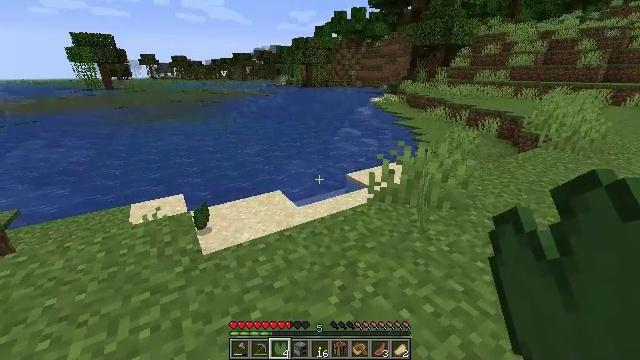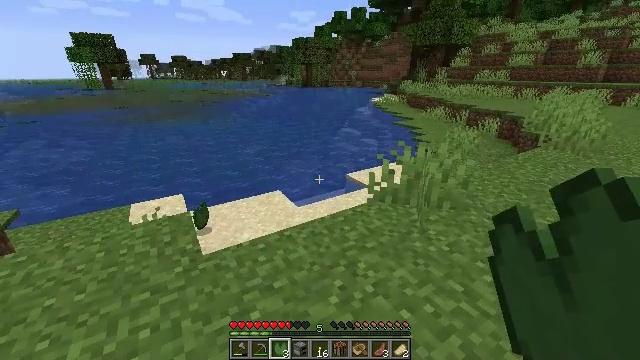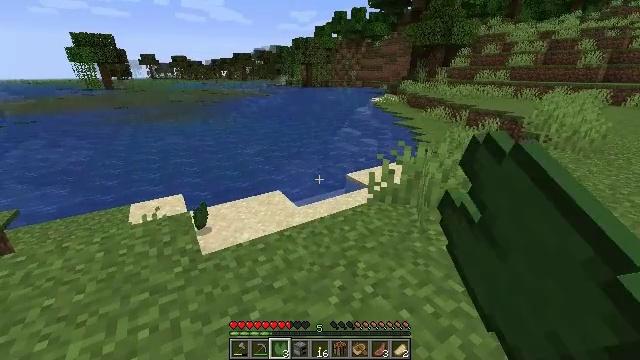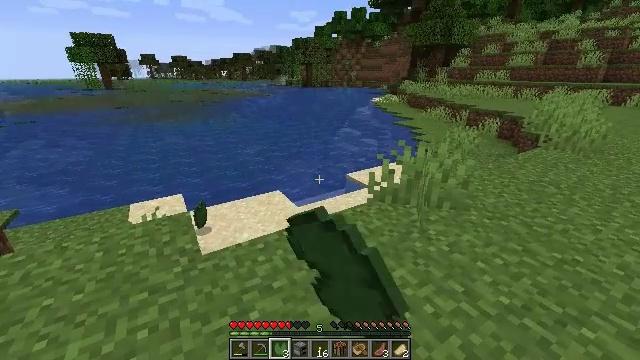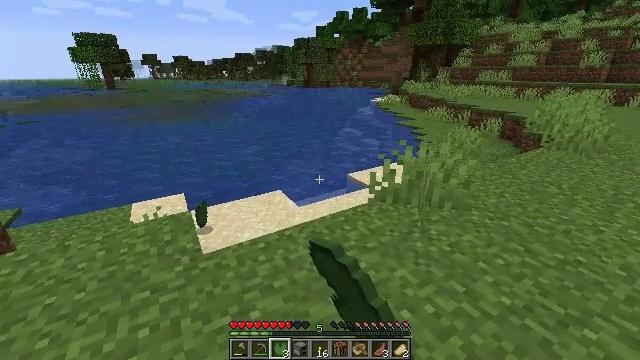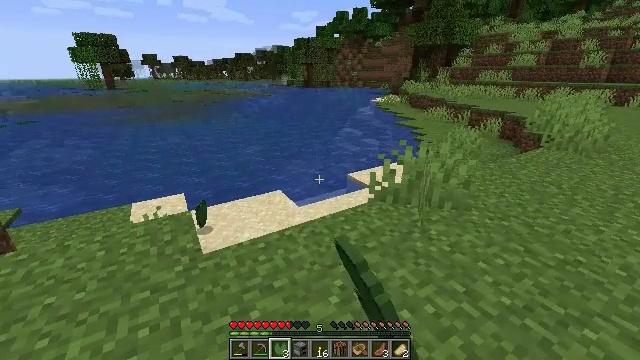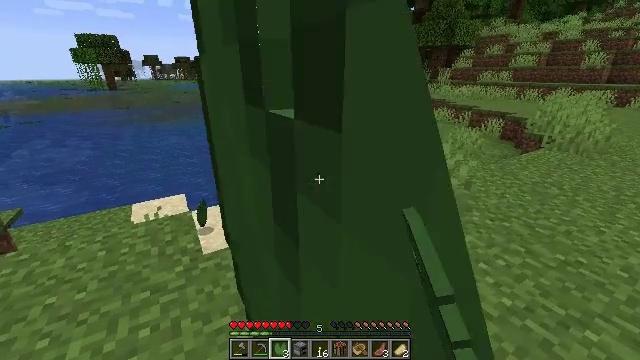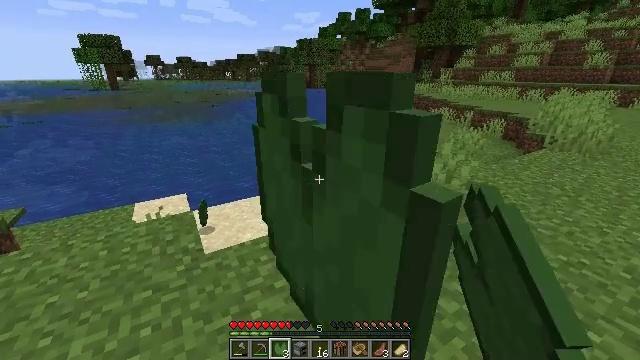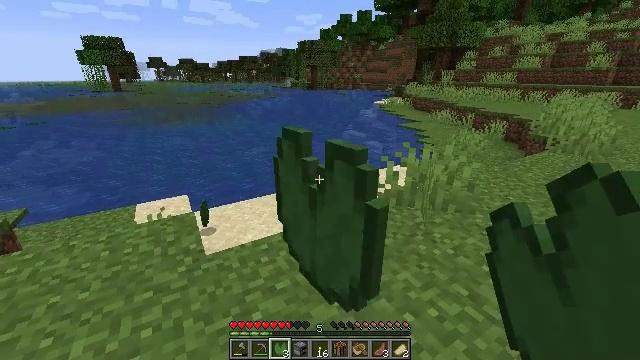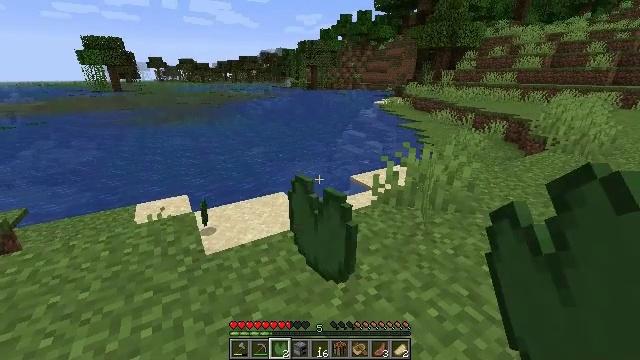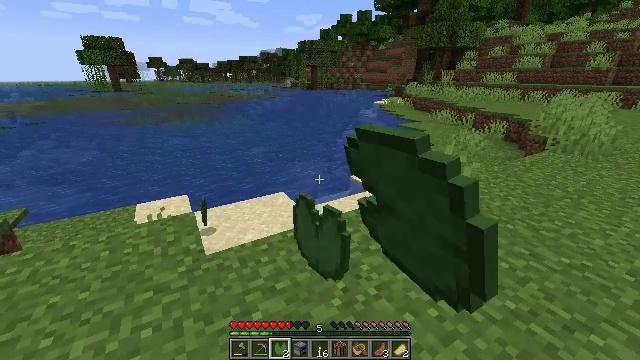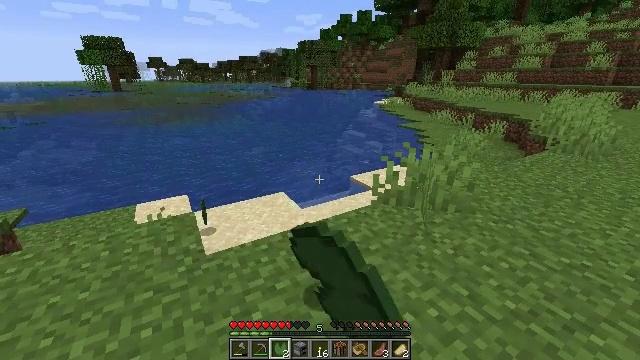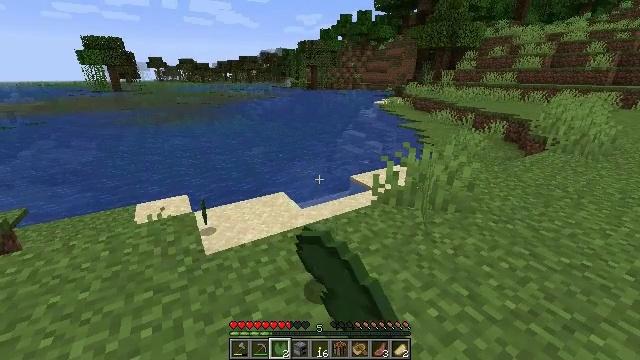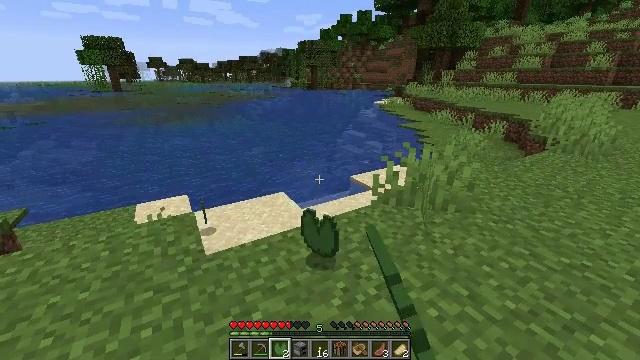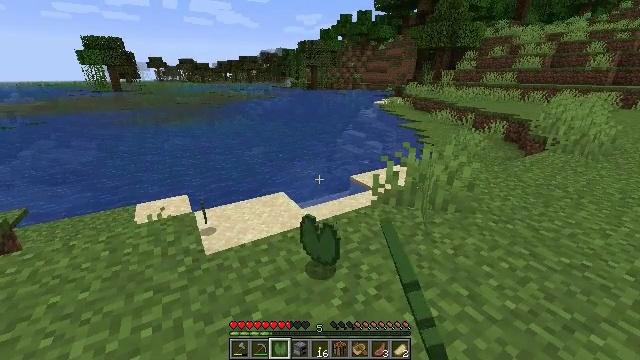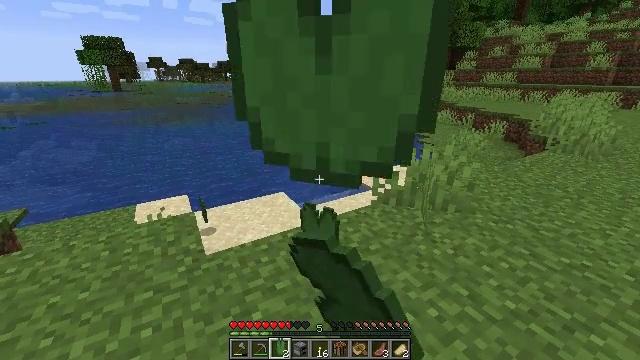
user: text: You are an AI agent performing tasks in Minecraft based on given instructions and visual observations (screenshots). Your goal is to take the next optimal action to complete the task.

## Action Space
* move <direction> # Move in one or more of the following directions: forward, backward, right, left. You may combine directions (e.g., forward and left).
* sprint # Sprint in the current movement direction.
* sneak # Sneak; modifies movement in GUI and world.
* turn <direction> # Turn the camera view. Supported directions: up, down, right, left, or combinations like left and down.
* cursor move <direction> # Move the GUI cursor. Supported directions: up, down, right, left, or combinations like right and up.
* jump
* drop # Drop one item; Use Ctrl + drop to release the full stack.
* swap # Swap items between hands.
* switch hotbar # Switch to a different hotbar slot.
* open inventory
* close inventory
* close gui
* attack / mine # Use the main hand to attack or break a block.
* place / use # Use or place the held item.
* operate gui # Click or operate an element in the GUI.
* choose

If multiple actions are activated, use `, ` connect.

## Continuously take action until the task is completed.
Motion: motion action
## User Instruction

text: Drop a lily pad.
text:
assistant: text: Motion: drop
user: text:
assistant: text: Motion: drop
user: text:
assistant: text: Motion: drop
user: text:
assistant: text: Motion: drop
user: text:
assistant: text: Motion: no_op
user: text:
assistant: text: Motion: no_op
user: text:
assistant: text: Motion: no_op
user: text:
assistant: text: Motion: no_op
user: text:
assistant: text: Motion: drop
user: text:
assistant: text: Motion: drop
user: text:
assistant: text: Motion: drop
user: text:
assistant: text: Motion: drop
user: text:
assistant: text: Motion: no_op
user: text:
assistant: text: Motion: drop
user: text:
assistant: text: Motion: drop
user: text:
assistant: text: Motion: drop
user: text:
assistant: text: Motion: drop
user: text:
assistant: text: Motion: no_op
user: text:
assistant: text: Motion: no_op
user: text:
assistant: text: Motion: no_op
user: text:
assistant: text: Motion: drop
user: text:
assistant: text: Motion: drop
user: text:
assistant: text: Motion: drop
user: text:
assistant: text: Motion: no_op
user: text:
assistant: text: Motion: no_op
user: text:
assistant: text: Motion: no_op